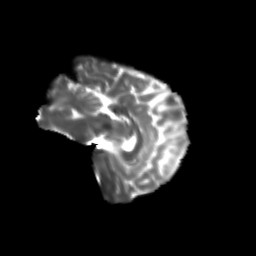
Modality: T2w
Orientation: sagittal
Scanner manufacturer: siemens
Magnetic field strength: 3 T
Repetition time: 9.2 s
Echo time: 0.084 s